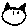
Label: cat